Question: We are trying to migrate an Intranet Web Application, developed in VB6, from to and we are facing a problem with two phase commit transactions between Microsoft SQL Server 2008 and DB2 on Z/OS Mainframe.
On Windows Server 2008 R2 with DB2 v9.7.500.702 Fixpack 8 (64 bit) installed, the VB6 component registered in a COM+ application, when trying to update in transaction one table on SQL Server and another table on DB2, returns this error:
> [IBM][CLI Driver] SQL0998N Error occurred during transaction or
heuristic processing. Reason Code = "16". Subcode = "2-80004005".
SQLSTATE=58005
Running the VB6 application in Debug, the exception is raised when the 'Open()' method is called on the 'ADODB.Connection' object (Db2 connection).
shows this:
> 2013-06-26-09.14.15.822000+120 I41317H405 LEVEL: Severe
PID : 5972 TID : 5588 PROC : dllhost.exe
INSTANCE: DB2 NODE : 000
APPID : *LOCAL.DB2.1306260714140626071414
EDUID : 5588
FUNCTION: DB2 UDB, XA DTP Support, MicrosoftXARMCreate, probe:364
DATA #1 : String, 69 bytes
HRESULT: 80004005
HRESULT Message: Unspecified error
System event viewer reports this:
> The XA Transaction Manager attempted to load the XA resource manager DLL. The call
to LOADLIBRARY for the XA resource manager DLL
failed: DLL=C:\PROGRAM FILES\IBM\SQLLIB\BIN\DB2APP.DLL,
HR=0x800700c1, File=d:\w7rtm\com\complus\dtc\dtc\xatm\src\xarmconn.cpp
Line=2446.
Firewall is TURNED OFF.
I've already tried to reinstall MSDTC.
DTCPing.exe worked correctly.
This is my DTC configuration:

I found <URL> that suggests to change the 'HKEY_LOCAL_MACHINE\SOFTWARE\Microsoft\MSDTC\XADLL\C:\Program Files\IBM\SQLLIB\BIN\DB2APP.DLL' registry key referencing the 'db2app64.dll' instead of the 'db2app.dll' that the DB2 client installer normally set.
After changing the registry Key as suggested, the event viewer error report does not show anymore but the application still gives this error:
> [IBM][CLI Driver][DB2] SQL0998N Error occurred during transaction or
heuristic processing. Reason Code = "16". Subcode = "3-8004D00E".
SQLSTATE=58005
shows this:
> 2013-06-25-12.22.37.192000+120 I39609H572 LEVEL: Severe
PID : 4364 TID : 1804 PROC : dllhost.exe
INSTANCE: DB2 NODE : 000
APPID : *LOCAL.DB2.1306251022380625102238
EDUID : 1804
FUNCTION: DB2 UDB, XA DTP Support, MicrosoftEnlistWithRM, probe:422
DATA #1 : String, 130 bytes
HRESULT: 8004D00E
HRESULT Message: The transaction has already been implicitly or explicitly committed or aborted
and inspecting the Db2 trace log reports this error:
'''
pid=2664 ;tid=2020 ;time=06/25/2013-10:46:11.605 ;seq=94468 ;eventid=TRACING_STARTED ;;"TM Identifier='(null) '" ;"MSDTC is resuming the tracing of long - lived transactions"
pid=2664 ;tid=1764 ;time=06/25/2013-10:46:11.725 ;seq=94469 ;eventid=CHECKPOINTING_STARTED ;;"TM Identifier='(null) '" ;"MSDTC is resuming the checkpointing of transactions "
pid=2664 ;tid=2020 ;time=06/25/2013-10:46:11.624 ;seq=94470 ;eventid=TRANSACTION_BEGUN ;tx_guid=4d2b1dc0-8679-44f2-a649-e440057f2423 ;"TM Identifier='(null) '" ;"transaction has begun, description :'Foo.bstx'"
pid=2664 ;tid=2020 ;time=06/25/2013-10:46:11.624 ;seq=94471 ;eventid=TRANSACTION_PROPOGATED_TO_CHILD_NODE ;tx_guid=4d2b1dc0-8679-44f2-a649-e440057f2423 ;"TM Identifier='(null) '" ;"transaction propagated to 'DVD1SSQ4' as transaction child node #1"
pid=2664 ;tid=2020 ;time=06/25/2013-10:46:11.764 ;seq=94472 ;eventid=RM_ENLISTED_IN_TRANSACTION ;tx_guid=4d2b1dc0-8679-44f2-a649-e440057f2423 ;"TM Identifier='(null) '" ;"resource manager #1002 enlisted as transaction enlistment #1. RM guid = '185bcf6e-85b5-402c-8d43-0368d4c5ee46'"
pid=2664 ;tid=2020 ;time=06/25/2013-10:46:11.858 ;seq=94473 ;eventid=ABORT_DUE_TO_CONNECTION_DOWN_FROM_RM ;tx_guid=4d2b1dc0-8679-44f2-a649-e440057f2423 ;"TM Identifier='(null) '" ;"connection to the resource manager #1002 for transaction enlistment #1 went down"
pid=2664 ;tid=2020 ;time=06/25/2013-10:46:11.858 ;seq=94474 ;eventid=TRANSACTION_ABORTING ;tx_guid=4d2b1dc0-8679-44f2-a649-e440057f2423 ;"TM Identifier='(null) '" ;"transaction is aborting"
pid=2664 ;tid=2020 ;time=06/25/2013-10:46:11.858 ;seq=94475 ;eventid=CHILD_NODE_ISSUED_ABORT ;tx_guid=4d2b1dc0-8679-44f2-a649-e440057f2423 ;"TM Identifier='(null) '" ;"abort request issued to transaction child node #1 'DVD1SSQ4'"
pid=2664 ;tid=2020 ;time=06/25/2013-10:46:11.858 ;seq=94476 ;eventid=CHILD_NODE_ACKNOWLEDGED_ABORT ;tx_guid=4d2b1dc0-8679-44f2-a649-e440057f2423 ;"TM Identifier='(null) '" ;"received acknowledgement of abort request from transaction child node #1 'DVD1SSQ4'"
pid=2664 ;tid=2020 ;time=06/25/2013-10:46:11.858 ;seq=94477 ;eventid=TRANSACTION_ABORTED ;tx_guid=4d2b1dc0-8679-44f2-a649-e440057f2423 ;"TM Identifier='(null) '" ;"transaction has been aborted"
pid=2664 ;tid=2020 ;time=06/25/2013-10:46:11.837 ;seq=94478 ;eventid=RM_ENLIST_FAILED_TRANSACTION_NOT_FOUND ;tx_guid=4d2b1dc0-8679-44f2-a649-e440057f2423 ;"TM Identifier='(null) '" ;"attempt to enlist the resource manager failed cause the transaction could not be found. Some possible reasons include, client might have already called commit or transaction might have got aborted due to timeout. RM guid = 'aa265ceb-27b0-4de0-999b-80b58dee4af8'"
'''
<URL> on MS DTC, we only get this entry:
'''
06-25-2013 12:43:17:746 : [ a68.132c] 0x00000000 [ TRACE_XA] [TRACE_VERBOSE] LookUpXaDllPath (d:\w7rtm\com\complus\dtc\dtc\xatm\src\xatmdll.cpp@175): Looking up XA DLL 'C:\PROGRAM FILES\IBM\SQLLIB\BIN\DB2APP.DLL'
06-25-2013 12:43:17:746 : [ a68.132c] 0x00000000 [ TRACE_XA] [TRACE_VERBOSE] LookUpXaDllPath (d:\w7rtm\com\complus\dtc\dtc\xatm\src\xatmdll.cpp@294): Xa DLL Lookup completed, HR=<PHONE>, Path='C:\Program Files\IBM\SQLLIB\BIN\DB2APP64.DLL'
06-25-2013 12:43:17:746 : [ a68. 6e4] 0x00000000 [ TRACE_XA] [TRACE_VERBOSE] CValidateTask::TaskRoutine (d:\w7rtm\com\complus\dtc\dtc\xatm\src\xataskmgr.cpp@1915): CValidateTask::TaskRoutine - calling xa_open - DLL=C:\PROGRAM FILES\IBM\SQLLIB\BIN\DB2APP.DLL, OpenString="DB=FOO,UID=FOO,PWD=FOO,TPM=MSDTC"
06-25-2013 12:43:17:777 : [ a68. 6e4] 0x00000000 [ TRACE_XA] [TRACE_VERBOSE] CValidateTask::TaskRoutine (d:\w7rtm\com\complus\dtc\dtc\xatm\src\xataskmgr.cpp@1919): CValidateTask::TaskRoutine - returned from xa_open with error=0 - DLL=C:\PROGRAM FILES\IBM\SQLLIB\BIN\DB2APP.DLL, OpenString="DB=FOO,UID=FOO,PWD=FOO,TPM=MSDTC"
06-25-2013 12:43:17:777 : [ a68. 6e4] 0x00000000 [ TRACE_XA] [TRACE_VERBOSE] CValidateTask::TaskRoutine (d:\w7rtm\com\complus\dtc\dtc\xatm\src\xataskmgr.cpp@1934): CValidateTask::TaskRoutine - calling xa_close - DLL=C:\PROGRAM FILES\IBM\SQLLIB\BIN\DB2APP.DLL
06-25-2013 12:43:17:777 : [ a68. 6e4] 0x00000000 [ TRACE_XA] [TRACE_VERBOSE] CValidateTask::TaskRoutine (d:\w7rtm\com\complus\dtc\dtc\xatm\src\xataskmgr.cpp@1943): CValidateTask::TaskRoutine - returned from xa_close with error=0 - DLL=C:\PROGRAM FILES\IBM\SQLLIB\BIN\DB2APP.DLL
06-25-2013 12:43:17:855 : [ a68.156c] 0x00000000 [ TRACE_XA] [TRACE_VERBOSE] LookUpXaDllPath (d:\w7rtm\com\complus\dtc\dtc\xatm\src\xatmdll.cpp@175): Looking up XA DLL 'C:\PROGRAM FILES\IBM\SQLLIB\BIN\DB2APP.DLL'
06-25-2013 12:43:17:855 : [ a68.156c] 0x00000000 [ TRACE_XA] [TRACE_VERBOSE] LookUpXaDllPath (d:\w7rtm\com\complus\dtc\dtc\xatm\src\xatmdll.cpp@294): Xa DLL Lookup completed, HR=<PHONE>, Path='C:\Program Files\IBM\SQLLIB\BIN\DB2APP64.DLL'
06-25-2013 12:43:17:855 : [ a68. 6e4] 0x00000000 [ TRACE_XA] [TRACE_VERBOSE] CValidateTask::TaskRoutine (d:\w7rtm\com\complus\dtc\dtc\xatm\src\xataskmgr.cpp@1915): CValidateTask::TaskRoutine - calling xa_open - DLL=C:\PROGRAM FILES\IBM\SQLLIB\BIN\DB2APP.DLL, OpenString="DB=FOO,UID=FOO,PWD=FOO,TPM=MSDTC"
06-25-2013 12:43:17:886 : [ a68. 6e4] 0x00000000 [ TRACE_XA] [TRACE_VERBOSE] CValidateTask::TaskRoutine (d:\w7rtm\com\complus\dtc\dtc\xatm\src\xataskmgr.cpp@1919): CValidateTask::TaskRoutine - returned from xa_open with error=0 - DLL=C:\PROGRAM FILES\IBM\SQLLIB\BIN\DB2APP.DLL, OpenString="DB=FOO,UID=FOO,PWD=FOO,TPM=MSDTC"
06-25-2013 12:43:17:886 : [ a68. 6e4] 0x00000000 [ TRACE_XA] [TRACE_VERBOSE] CValidateTask::TaskRoutine (d:\w7rtm\com\complus\dtc\dtc\xatm\src\xataskmgr.cpp@1934): CValidateTask::TaskRoutine - calling xa_close - DLL=C:\PROGRAM FILES\IBM\SQLLIB\BIN\DB2APP.DLL
06-25-2013 12:43:17:886 : [ a68. 6e4] 0x00000000 [ TRACE_XA] [TRACE_VERBOSE] CValidateTask::TaskRoutine (d:\w7rtm\com\complus\dtc\dtc\xatm\src\xataskmgr.cpp@1943): CValidateTask::TaskRoutine - returned from xa_close with error=0 - DLL=C:\PROGRAM FILES\IBM\SQLLIB\BIN\DB2APP.DLL
'''
Running or using the '-dtc' flag, the XA connection test passes without errors.
> ...
Step 4: Selecting rows from SYSIBM.systables to validate existence of packages
SELECT * FROM SYSIBM.systables FETCH FIRST 5 rows only
Elapsed: <PHONE> Step 5: Calling GetSchema for tables to validate existence of schema functions
Elapsed: <PHONE> Step 6: Creating XA connection
DB2TransactionScope: Connection Closed.
Elapsed: 2.152869
Test passed.
On the old server with Windows Server 2003 and Db2 9.5.800.186 FixPack8 (32 bit) installed, everything works smoothly without any problem; the db2 trace log, running the same application, shows this:
'''
pid=5188 ;tid=4516 ;time=06/25/2013-11:52:12.382 ;seq=5 ;eventid=TRACING_STARTED ;;"TM Identifier='(null) '" ;"MSDTC is resuming the tracing of long - lived transactions"
pid=5188 ;tid=1536 ;time=06/25/2013-11:52:12.616 ;seq=6 ;eventid=CHECKPOINTING_STARTED ;;"TM Identifier='(null) '" ;"MSDTC is resuming the checkpointing of transactions "
pid=5188 ;tid=4516 ;time=06/25/2013-11:52:12.382 ;seq=7 ;eventid=TRANSACTION_BEGUN ;tx_guid=16bfbb83-9b31-4c59-a06f-c5b59978f0ca ;"TM Identifier='(null) '" ;"transaction has begun, description :'Foo.bstx'"
pid=5188 ;tid=4352 ;time=06/25/2013-11:52:12.382 ;seq=8 ;eventid=TRANSACTION_PROPOGATED_TO_CHILD_NODE ;tx_guid=16bfbb83-9b31-4c59-a06f-c5b59978f0ca ;"TM Identifier='(null) '" ;"transaction propagated to 'DVD1SSQ4' as transaction child node #1"
pid=5188 ;tid=4516 ;time=06/25/2013-11:52:12.647 ;seq=9 ;eventid=RM_ENLISTED_IN_TRANSACTION ;tx_guid=16bfbb83-9b31-4c59-a06f-c5b59978f0ca ;"TM Identifier='(null) '" ;"resource manager #1001 enlisted as transaction enlistment #1. RM guid = '3a1e3c78-a7ac-40f4-9101-d0506d78c405'"
pid=5188 ;tid=5360 ;time=06/25/2013-11:52:12.913 ;seq=10 ;eventid=RECEIVED_COMMIT_REQUEST_FROM_BEGINNER ;tx_guid=16bfbb83-9b31-4c59-a06f-c5b59978f0ca ;"TM Identifier='(null) '" ;"received request to commit the transaction from beginner"
pid=5188 ;tid=5360 ;time=06/25/2013-11:52:12.913 ;seq=11 ;eventid=CHILD_NODE_ISSUED_PREPARE ;tx_guid=16bfbb83-9b31-4c59-a06f-c5b59978f0ca ;"TM Identifier='(null) '" ;"prepare request issued to transaction child node #1 'DVD1SSQ4'"
pid=5188 ;tid=5360 ;time=06/25/2013-11:52:12.913 ;seq=12 ;eventid=RM_ISSUED_PREPARE ;tx_guid=16bfbb83-9b31-4c59-a06f-c5b59978f0ca ;"TM Identifier='(null) '" ;"prepare request issued to resource manager #1001 for transaction enlistment #1"
pid=5188 ;tid=4352 ;time=06/25/2013-11:52:12.928 ;seq=13 ;eventid=CHILD_NODE_VOTED_COMMIT ;tx_guid=16bfbb83-9b31-4c59-a06f-c5b59978f0ca ;"TM Identifier='(null) '" ;"transaction child node #1 'DVD1SSQ4' voted commit"
pid=5188 ;tid=4516 ;time=06/25/2013-11:52:12.928 ;seq=14 ;eventid=RM_VOTED_COMMIT ;tx_guid=16bfbb83-9b31-4c59-a06f-c5b59978f0ca ;"TM Identifier='(null) '" ;"resource manager #1001 voted commit for transaction enlistment #1"
pid=5188 ;tid=1932 ;time=06/25/2013-11:52:12.944 ;seq=15 ;eventid=TRANSACTION_COMMITTED ;tx_guid=16bfbb83-9b31-4c59-a06f-c5b59978f0ca ;"TM Identifier='(null) '" ;"transaction has got committed"
pid=5188 ;tid=1932 ;time=06/25/2013-11:52:12.944 ;seq=16 ;eventid=CHILD_NODE_ISSUED_COMMIT ;tx_guid=16bfbb83-9b31-4c59-a06f-c5b59978f0ca ;"TM Identifier='(null) '" ;"commit request issued to transaction child node #1 'DVD1SSQ4'"
pid=5188 ;tid=1932 ;time=06/25/2013-11:52:12.944 ;seq=17 ;eventid=RM_ISSUED_COMMIT ;tx_guid=16bfbb83-9b31-4c59-a06f-c5b59978f0ca ;"TM Identifier='(null) '" ;"commit request issued to resource manager #1001 for transaction enlistment #1"
pid=5188 ;tid=4352 ;time=06/25/2013-11:52:12.944 ;seq=18 ;eventid=CHILD_NODE_ACKNOWLEDGED_COMMIT ;tx_guid=16bfbb83-9b31-4c59-a06f-c5b59978f0ca ;"TM Identifier='(null) '" ;"received acknowledgement of commit request from transaction child node #1 'DVD1SSQ4'"
pid=5188 ;tid=4736 ;time=06/25/2013-11:52:12.944 ;seq=19 ;eventid=RM_ACKNOWLEDGED_COMMIT ;tx_guid=16bfbb83-9b31-4c59-a06f-c5b59978f0ca ;"TM Identifier='(null) '" ;"received acknowledgement of commit request from the resource manager #1001 for transaction enlistment #1"
pid=5188 ;tid=4056 ;time=06/25/2013-11:53:07.118 ;seq=20 ;eventid=TRACING_STOPPED ;;"TM Identifier='(null) '" ;"MSDTC is suspending the tracing of long - lived transactions due to lack of activity"
'''
Do you know if MSDTC (64 bit) supports a 2phase commit Transaction called from a 32 bit application (Dllhost.exe 32 bit or Vb6.exe 32 bit)?
works and passes dtc test without problem (after the Db2app64.dll fix described above), so it does not seem a 32 bit compatibility problem.
I've already tried to change the DB2 driver from 32 to 64 bits but the problem remains.
Any hints?
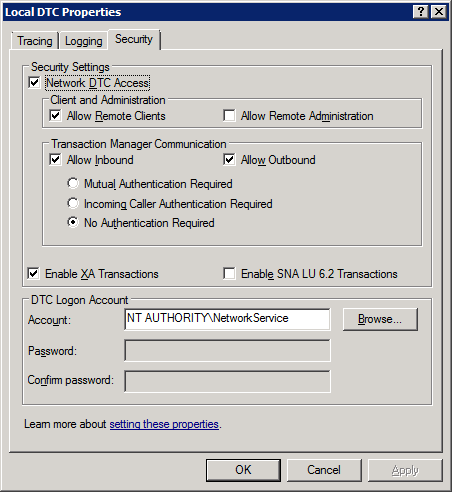
Answer: I've finally found the problem and, in retrospect, the following fix might seem obvious!
As documented <URL>, if the MTS or COM+ objects use ADO to access the database, the OLE DB resource pooling must be turned off so that the Microsoft OLE DB provider for ODBC does not interfere with ODBC connection pooling.
The 'OLEDB_SERVICES' DWORD value of the 'HKEY_CLASSES_ROOT\CLSID\{c8b522cb-5cf3-11ce-ade5-00aa0044773d}' key must be set to:
> 0xfffffffc - All services enabled except pooling and auto-enlistment
Was this the fix?
Nope, this key was already correctly set!
Watching with <URL>:
> HKEY_LOCAL_MACHINE\SOFTWARE\Classes\Wow6432Node\CLSID{c8b522cb-5cf3-11ce-de5-00aa0044773d}
The OS uses this key to present a separate view of 'HKEY_LOCAL_MACHINE\SOFTWARE' for 32-bit applications that run on a 64-bit version of Windows.
Setting 'OLEDB_SERVICES' to '0xfffffffc' finally nailed it.